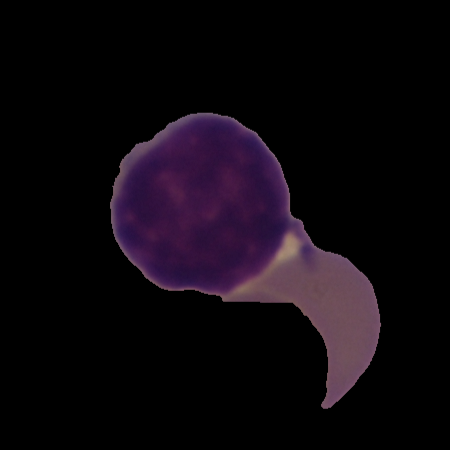
Label: healthy